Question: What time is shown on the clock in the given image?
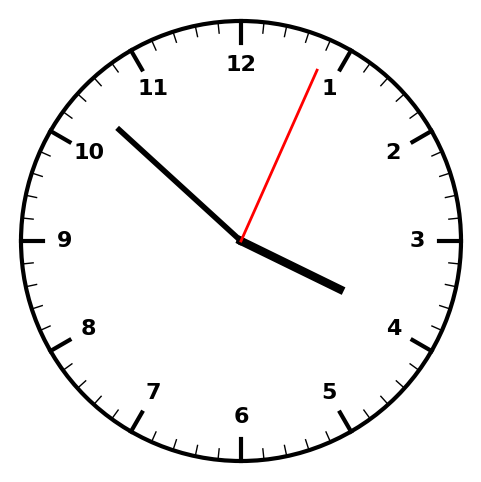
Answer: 03:52:04